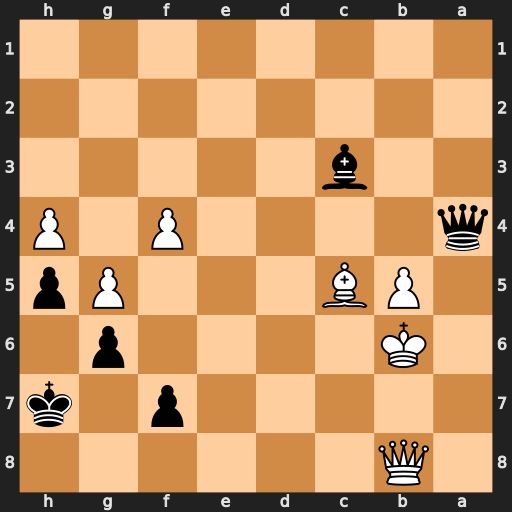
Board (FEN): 1Q6/5p1k/1K4p1/1PB3Pp/q4P1P/2b5/8/8
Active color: b
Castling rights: -
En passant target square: -
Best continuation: Ba5+ Kb7 Qxb5+